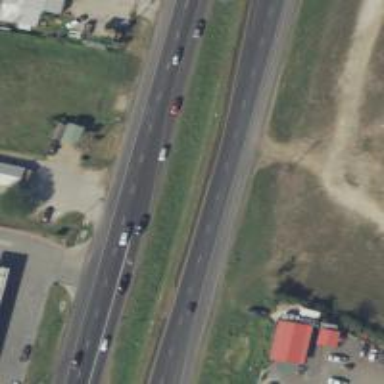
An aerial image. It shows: This image shows trunk highway that functions as expressway.